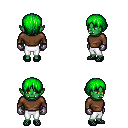
a pixel art fantasy rpg character, female body template, orc, green skin, brown long-sleeve shirt, white pants, green plain hairstyle, metal gloves, ghillies, four views (front, back, left, right), 2x2 character sprite sheet, small pixel art, hard edges, no anti-aliasing